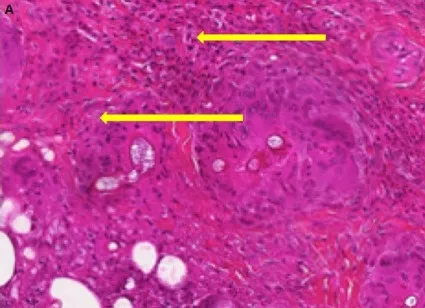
Hematoxylin-eosin-safran staining showing Splendore-Hoeppli phenomenon (yellow open arrow): perivascular granulomas centered by extracellular eosinophilic (X100).
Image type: pathology (h&e)